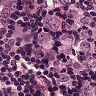
Metastatic tissue present: yes